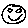
Label: smiley face